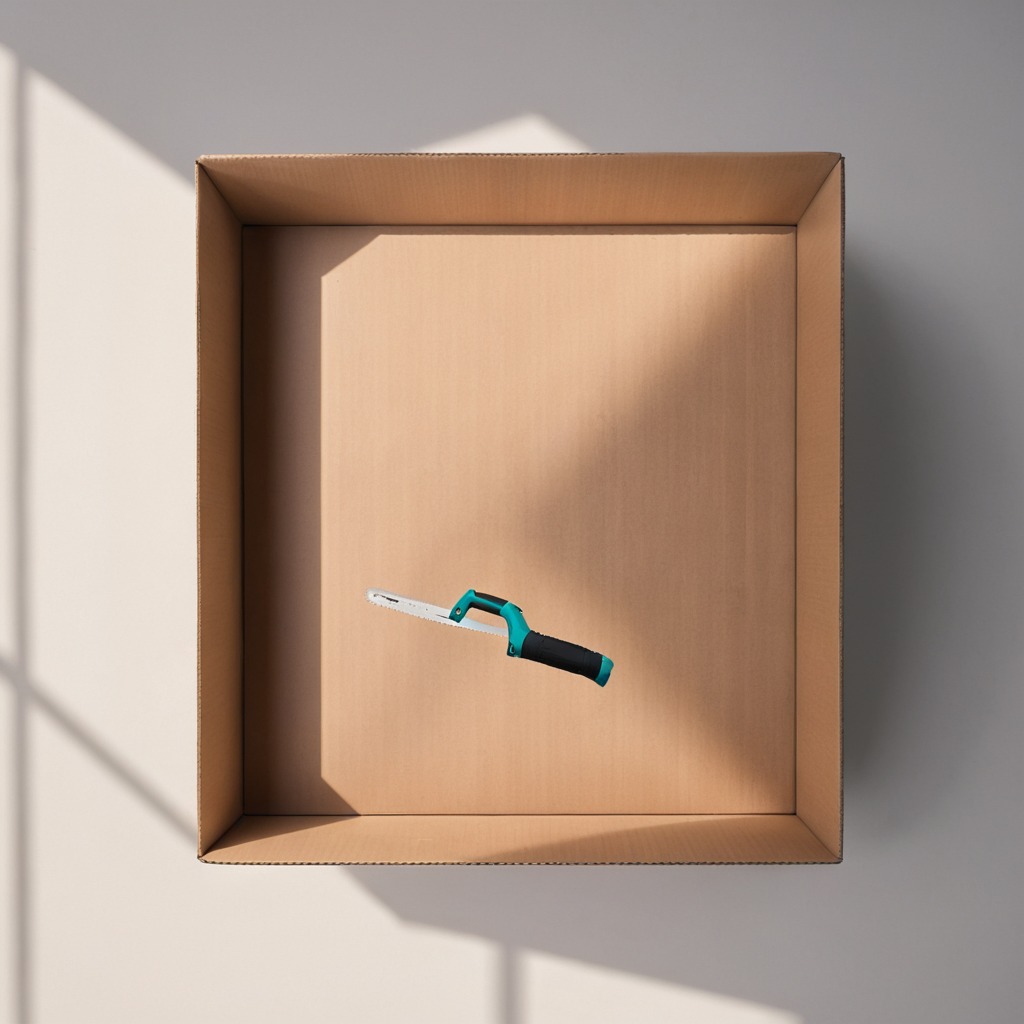
A handheld metal saw lies on a clean dry cardboard box surface in an outdoor workshop during daytime bright natural light soft shadows slightly creased but